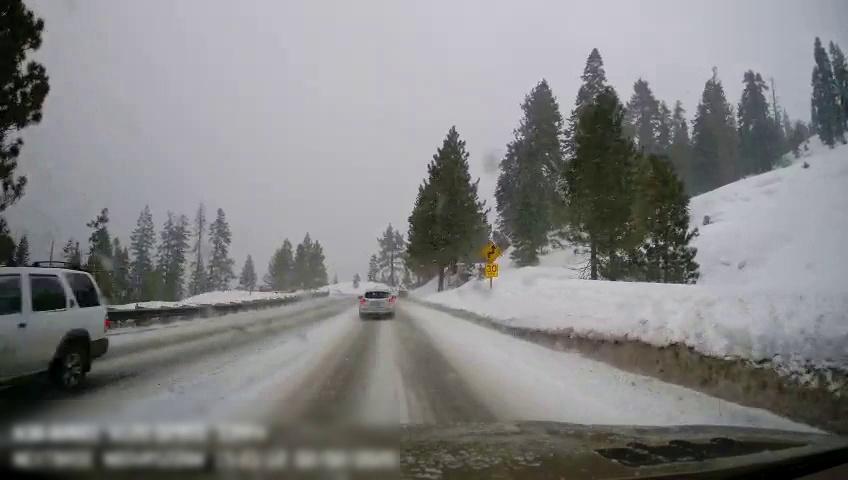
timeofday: Day
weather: Snowy
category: Drivable Space
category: Vehicles | SUV
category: Vehicles | SUV
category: Traffic | Signs
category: Traffic | Signs